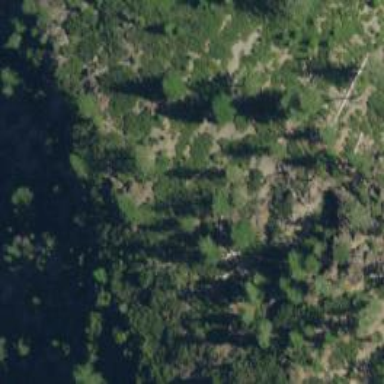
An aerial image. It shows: Forest area.